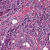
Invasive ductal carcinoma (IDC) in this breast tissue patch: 1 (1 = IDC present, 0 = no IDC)